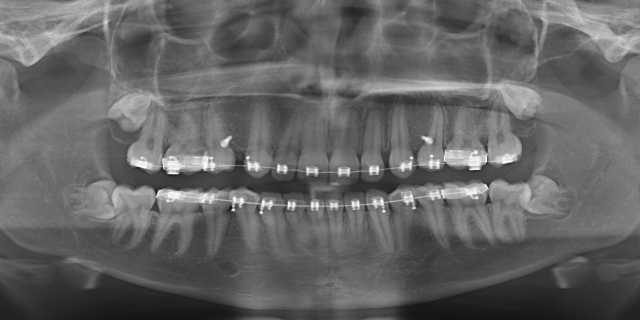
adult